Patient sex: M
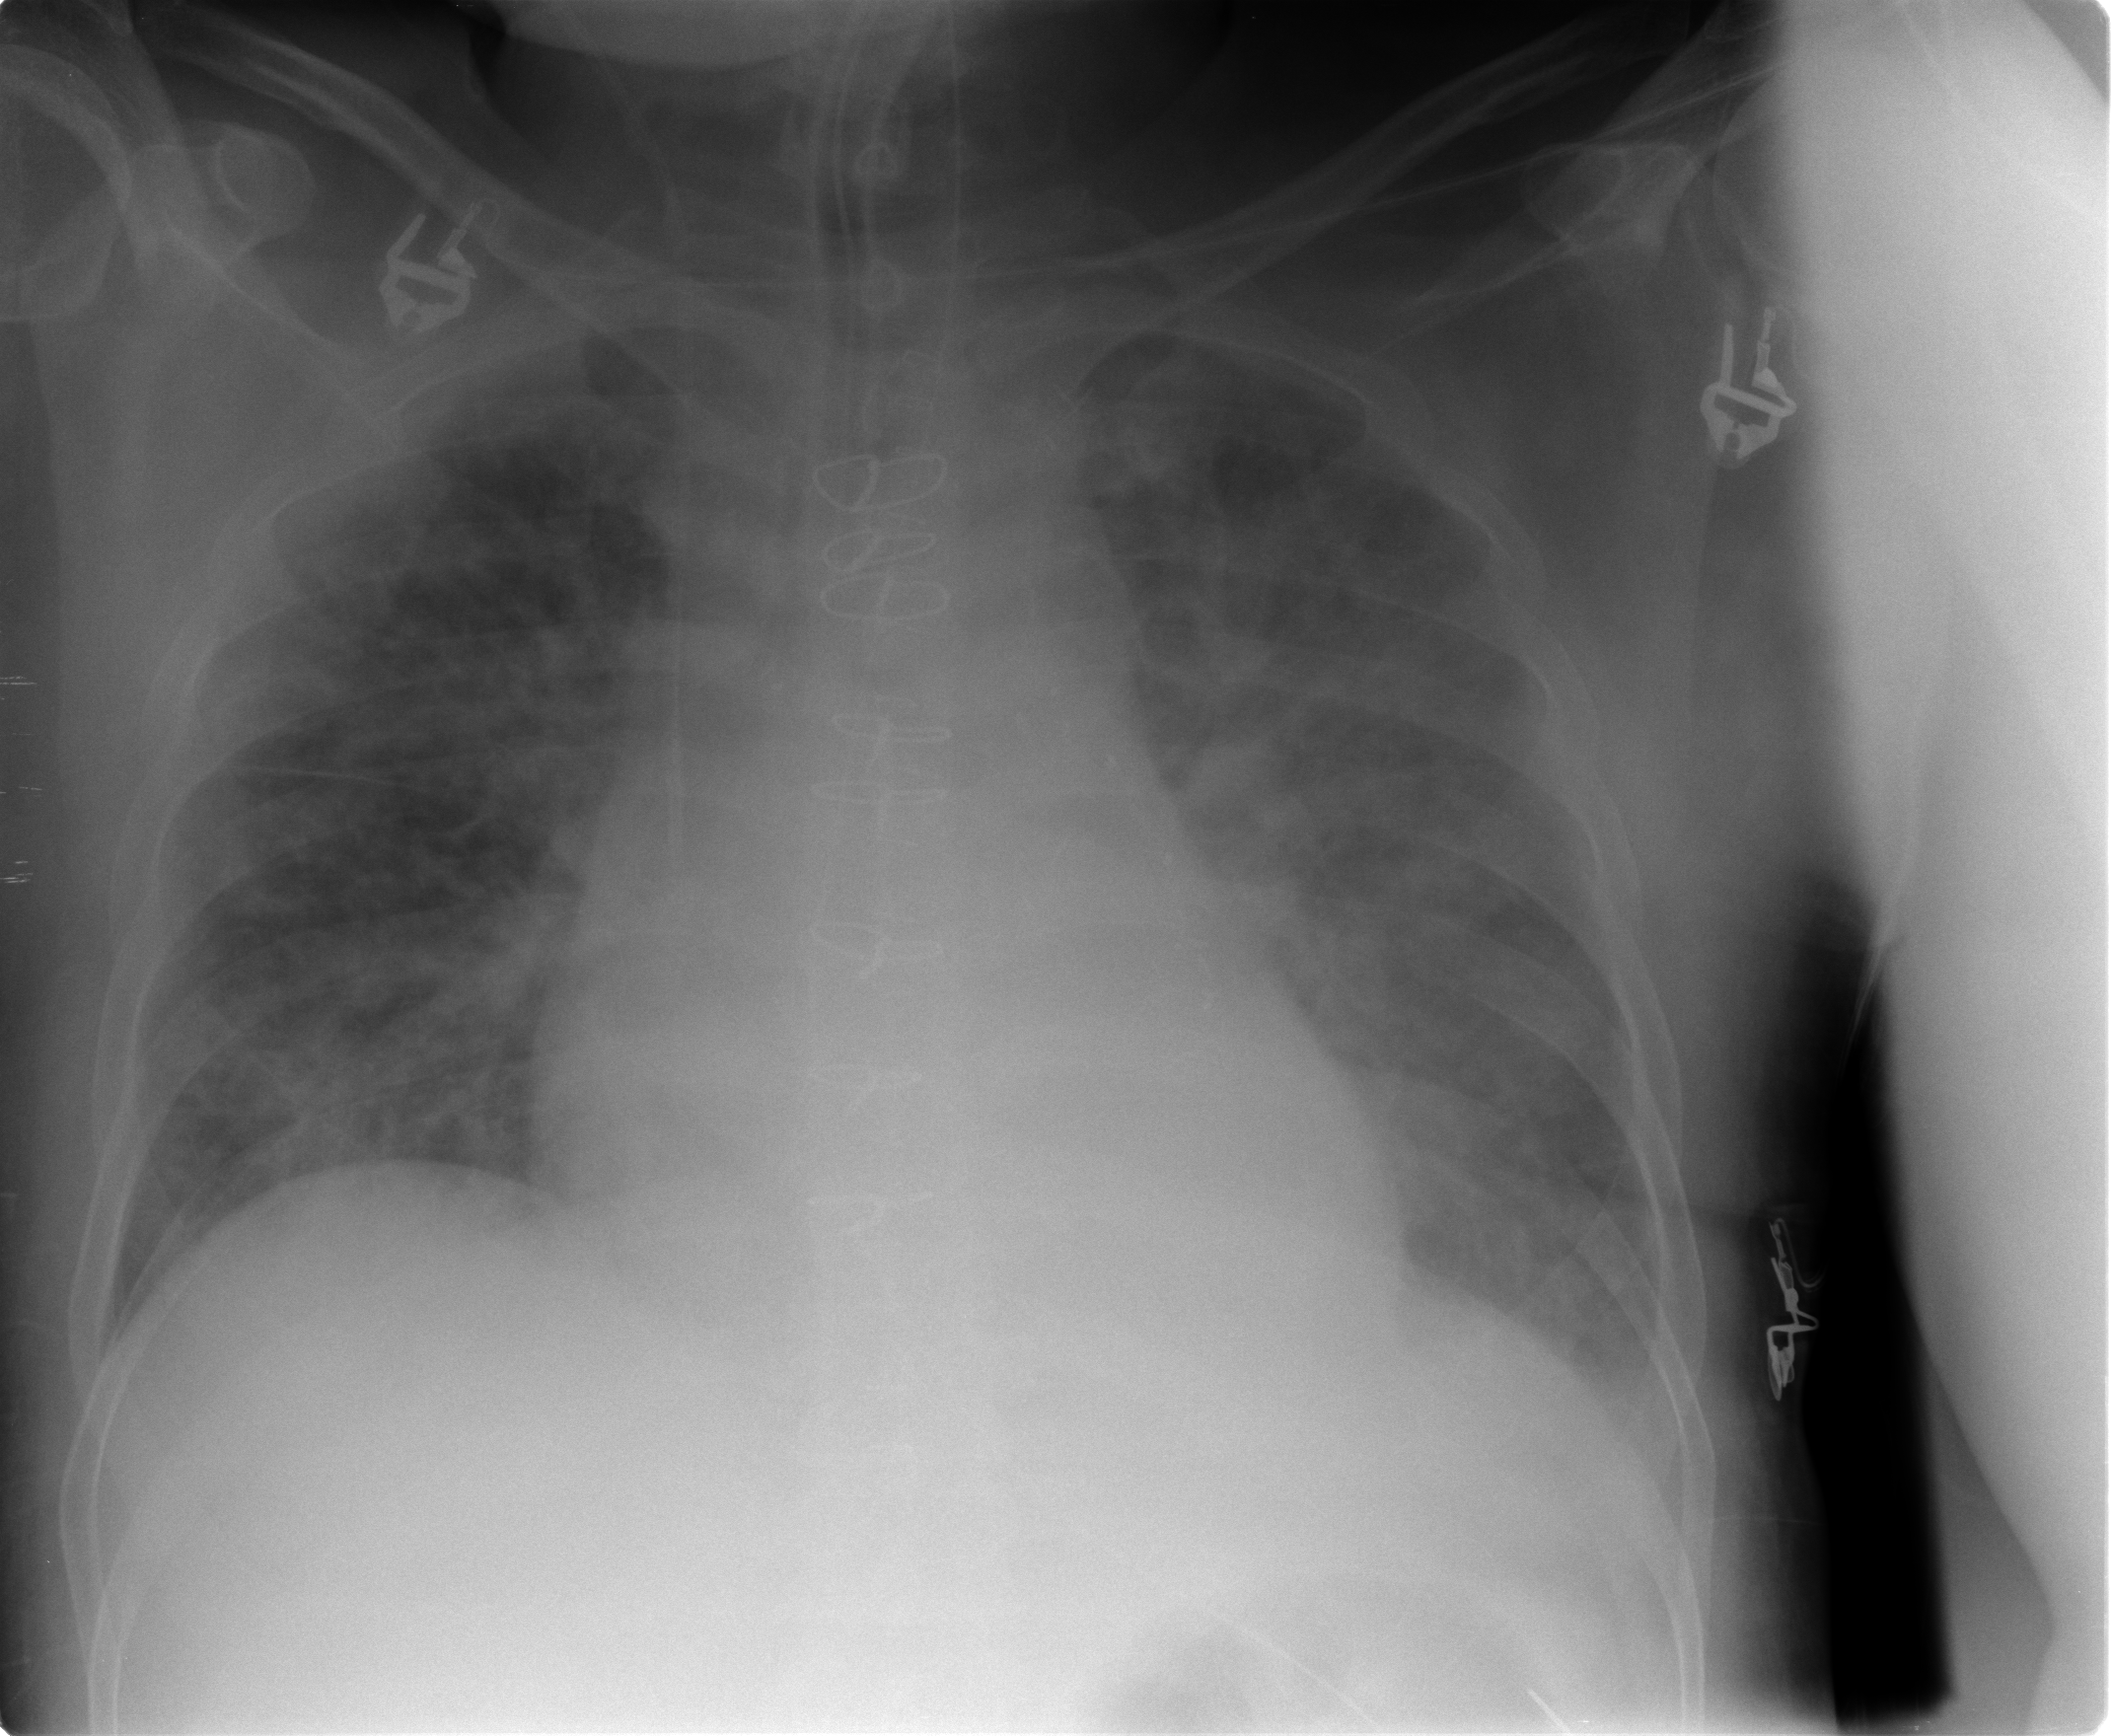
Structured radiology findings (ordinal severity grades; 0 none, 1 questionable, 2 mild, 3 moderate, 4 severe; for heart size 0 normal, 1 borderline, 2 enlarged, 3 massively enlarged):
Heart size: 2
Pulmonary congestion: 3
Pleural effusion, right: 0
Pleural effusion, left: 2
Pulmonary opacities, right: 3
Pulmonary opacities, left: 3
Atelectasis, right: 2
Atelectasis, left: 2